Question: I am working in a Visual Studio 2010 environment and I am looking for the most effective way to build a multicolumn list that will be displayed inside a jQuery Menu like:

I actually use a serverside DataList control that renders me a table with a RepeatColumns="3" attribute.
I would like to know the most efficient, frequently, most common technique to use for this purpose. I just look for guidelines :)
Thanks
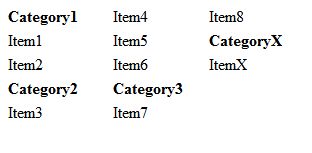
Answer: You just need to render the content as show - it makes no difference whether it's inside a jQuery dropdown menu, or straight on a static page.
You can do this using a table or using CSS, depending on which you're more comfortable with. The DataList control renders - as you say - to a table, which presumably works fine. A lot of people will say that you should use straight CSS rather than a table, but for this example the content is fairly 'tabular' in nature so I don't see a problem with using a table.